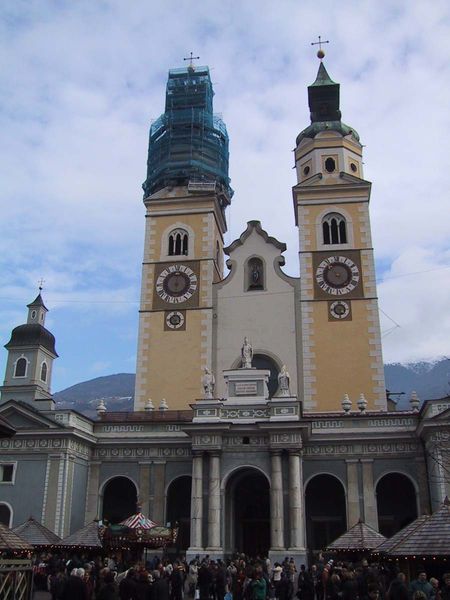
Titel: Brixener Dom
Künstler: Giuseppe Delai
Standort: Brixen, Dom (EU - I - Südtirol)
Schlagwörter: blau, himmel, wolken, gelb, menschen, fenster, grau, säule, säulen, fest, barock, kirche, statue, fassade, platz, kuppel, uhr, foto, arkade, zwiebelturm, dom, brixen